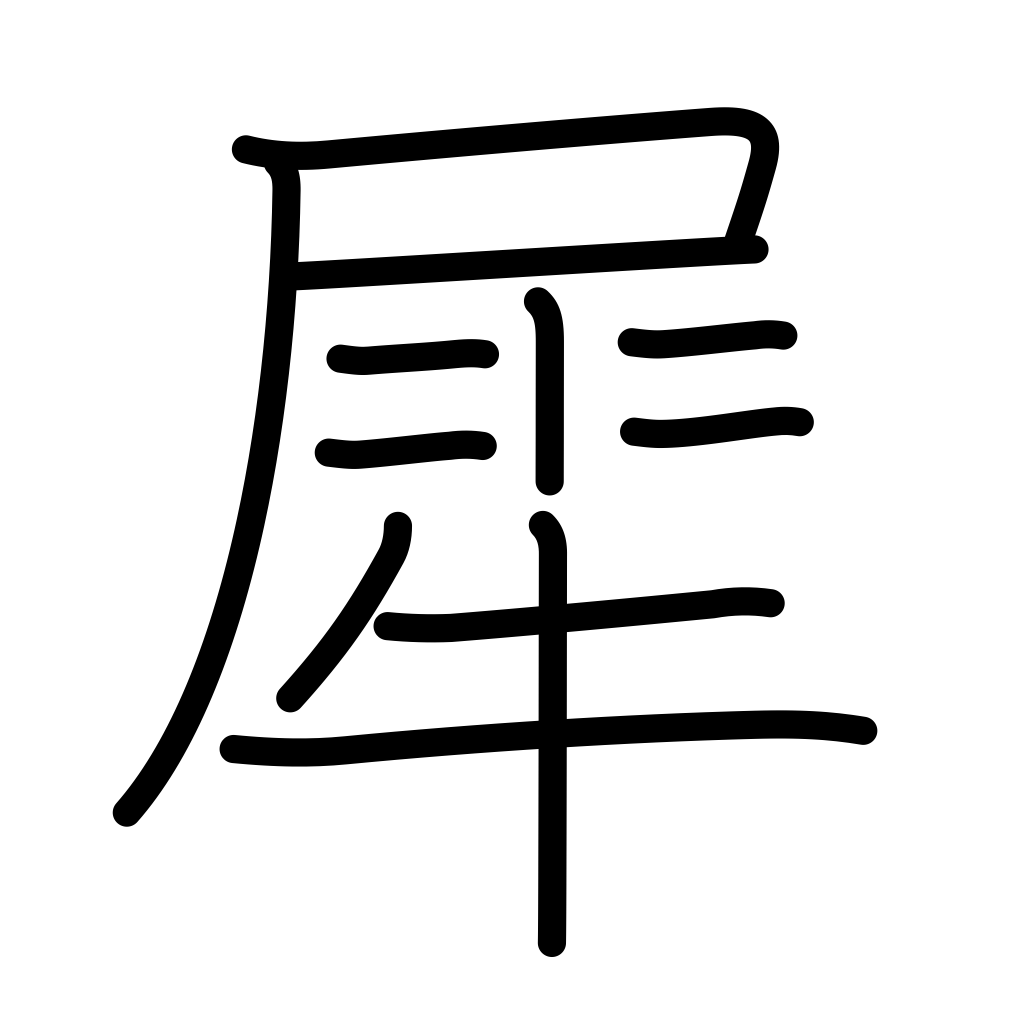
Meaning: rhinoceros